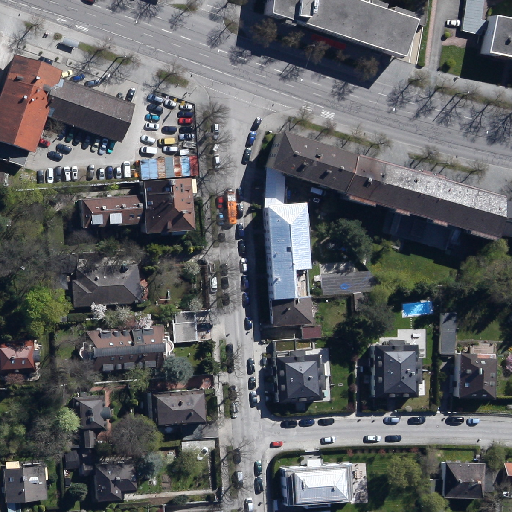
Referring expression: vehicle in the parking area